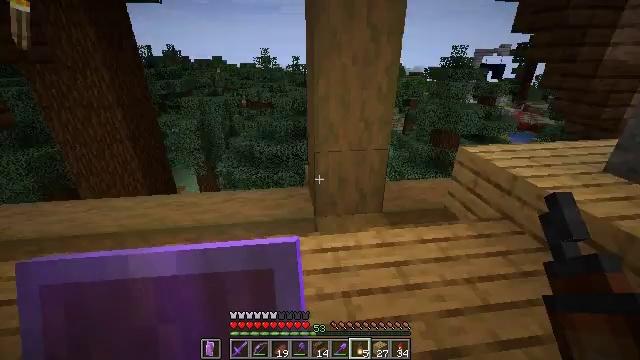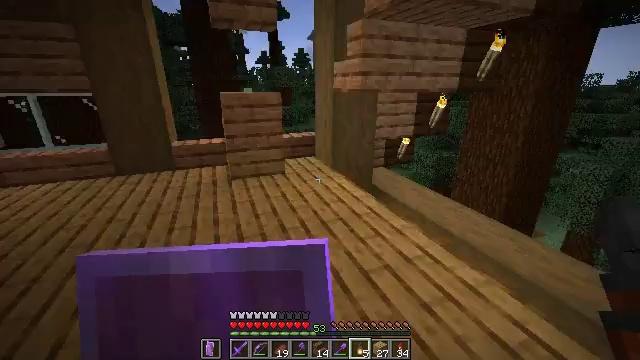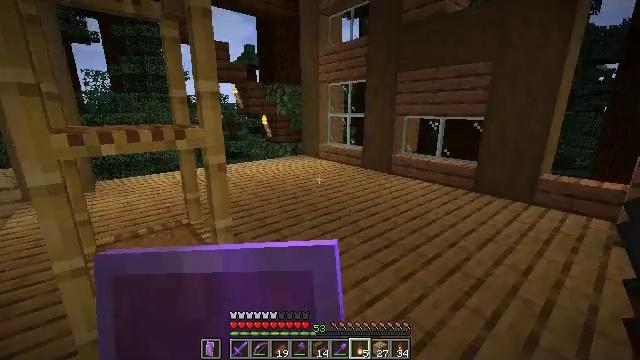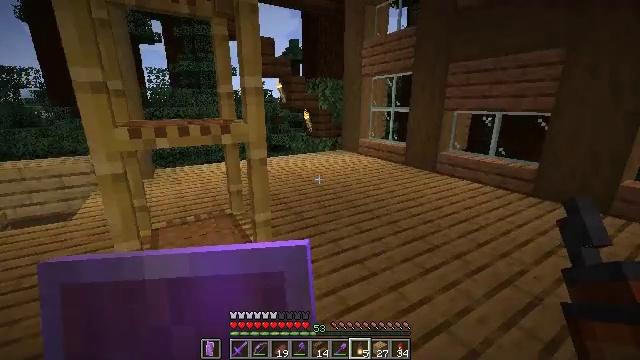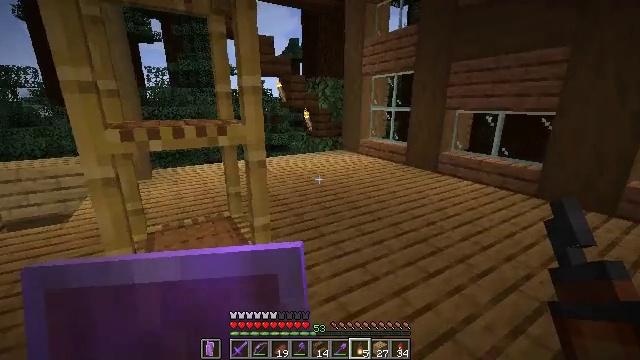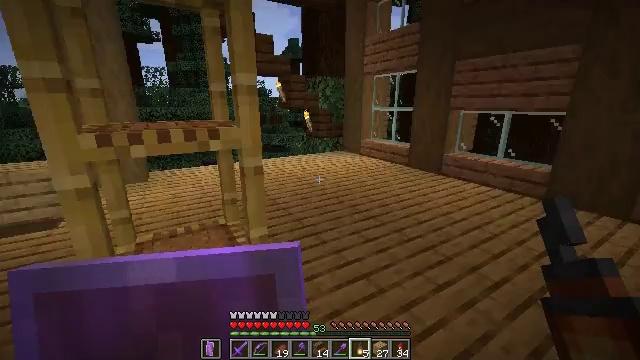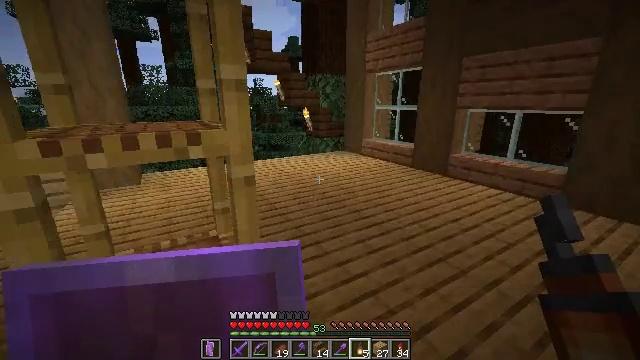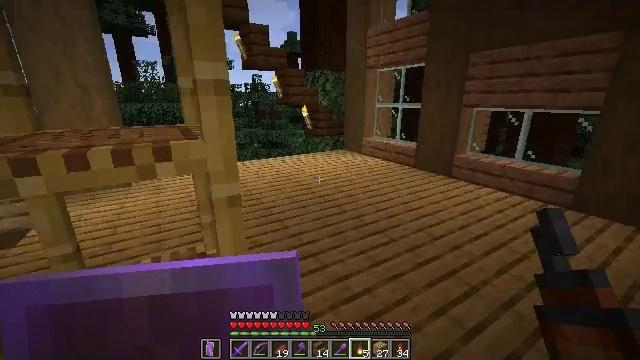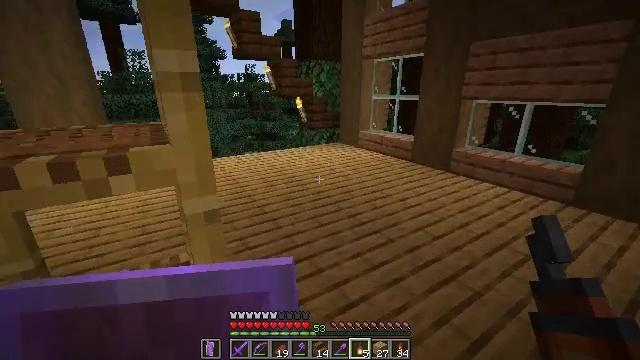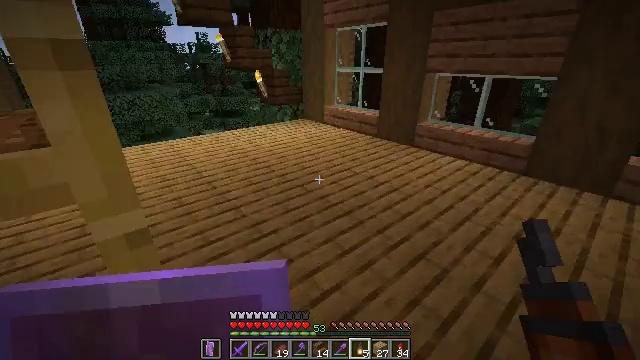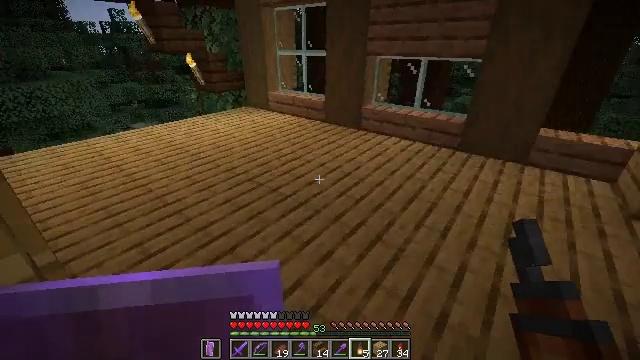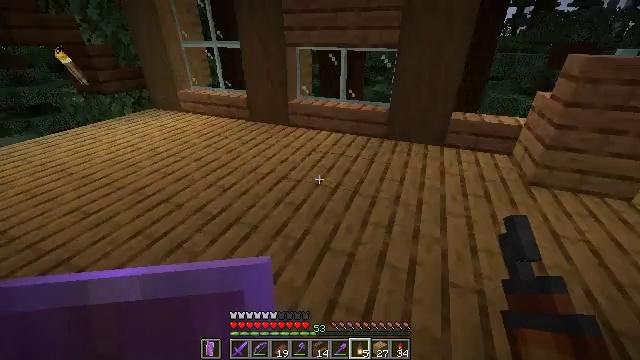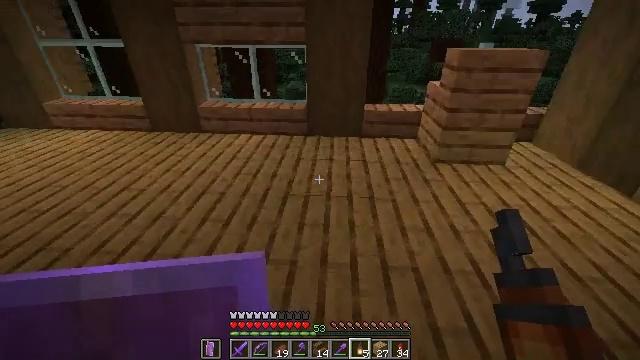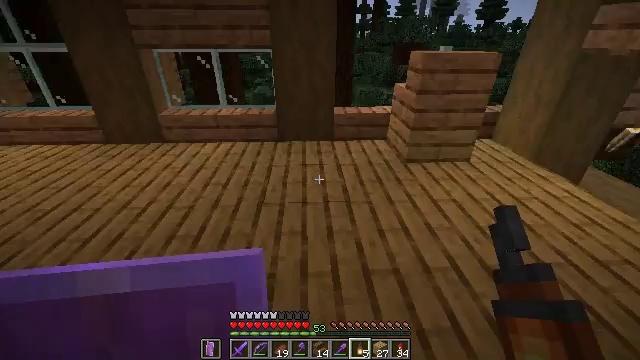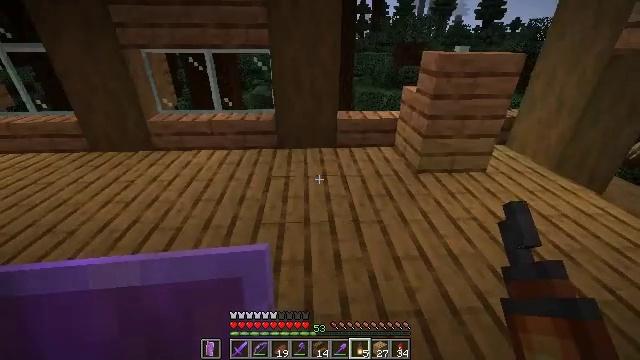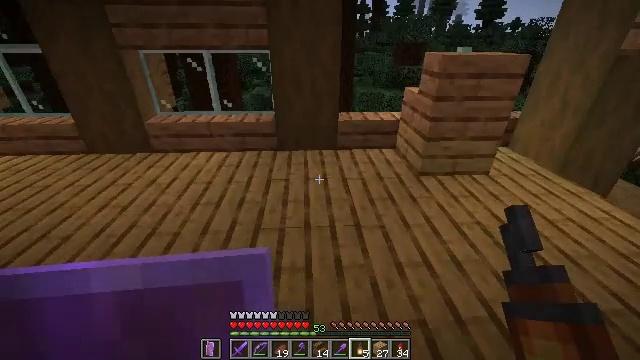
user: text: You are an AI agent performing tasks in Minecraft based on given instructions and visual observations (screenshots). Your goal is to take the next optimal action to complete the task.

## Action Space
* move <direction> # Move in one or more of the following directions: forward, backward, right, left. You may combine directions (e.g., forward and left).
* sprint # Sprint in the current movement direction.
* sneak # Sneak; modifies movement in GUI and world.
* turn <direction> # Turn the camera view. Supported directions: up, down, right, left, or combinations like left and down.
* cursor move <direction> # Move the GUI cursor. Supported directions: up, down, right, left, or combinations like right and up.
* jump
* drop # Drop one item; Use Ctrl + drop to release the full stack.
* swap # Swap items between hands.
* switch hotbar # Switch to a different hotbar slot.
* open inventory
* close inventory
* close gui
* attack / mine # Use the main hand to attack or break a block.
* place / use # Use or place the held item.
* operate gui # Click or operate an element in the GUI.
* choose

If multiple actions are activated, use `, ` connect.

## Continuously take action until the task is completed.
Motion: motion action
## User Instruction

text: Put back the crafting table.
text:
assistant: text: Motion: turn left and up
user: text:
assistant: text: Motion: turn left and up
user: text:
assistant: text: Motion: move forward, turn left and down
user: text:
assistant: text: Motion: move forward
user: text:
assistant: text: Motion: move forward
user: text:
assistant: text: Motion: move forward
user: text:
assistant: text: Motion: move forward
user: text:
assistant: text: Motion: move forward, turn right and down
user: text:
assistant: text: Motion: move forward, turn right and down
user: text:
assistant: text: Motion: move forward, turn right and down
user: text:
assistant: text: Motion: move forward, turn right and down
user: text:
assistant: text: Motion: move forward, turn right
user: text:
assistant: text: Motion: move forward, turn right
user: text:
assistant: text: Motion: move forward
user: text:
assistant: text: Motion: move forward
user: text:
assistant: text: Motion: move forward
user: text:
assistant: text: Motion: move forward
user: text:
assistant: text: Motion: move forward, turn right
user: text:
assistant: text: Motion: move forward, turn right
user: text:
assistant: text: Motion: move forward
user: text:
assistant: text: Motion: move forward
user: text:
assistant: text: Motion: move forward
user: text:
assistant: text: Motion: move forward
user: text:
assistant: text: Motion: move forward
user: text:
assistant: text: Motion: move forward and move right
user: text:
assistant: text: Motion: move forward and move right
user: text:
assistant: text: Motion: move forward and move right
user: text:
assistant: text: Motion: move forward, turn down
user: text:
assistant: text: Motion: turn down
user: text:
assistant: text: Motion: turn down